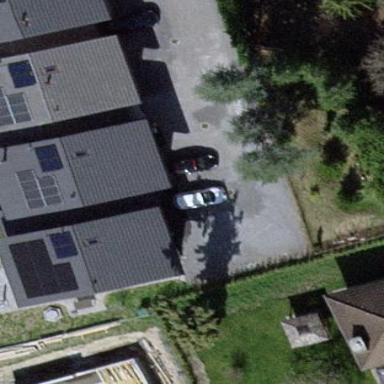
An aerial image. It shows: Terrace building.